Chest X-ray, PA view. Patient: 59 years old, sex M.
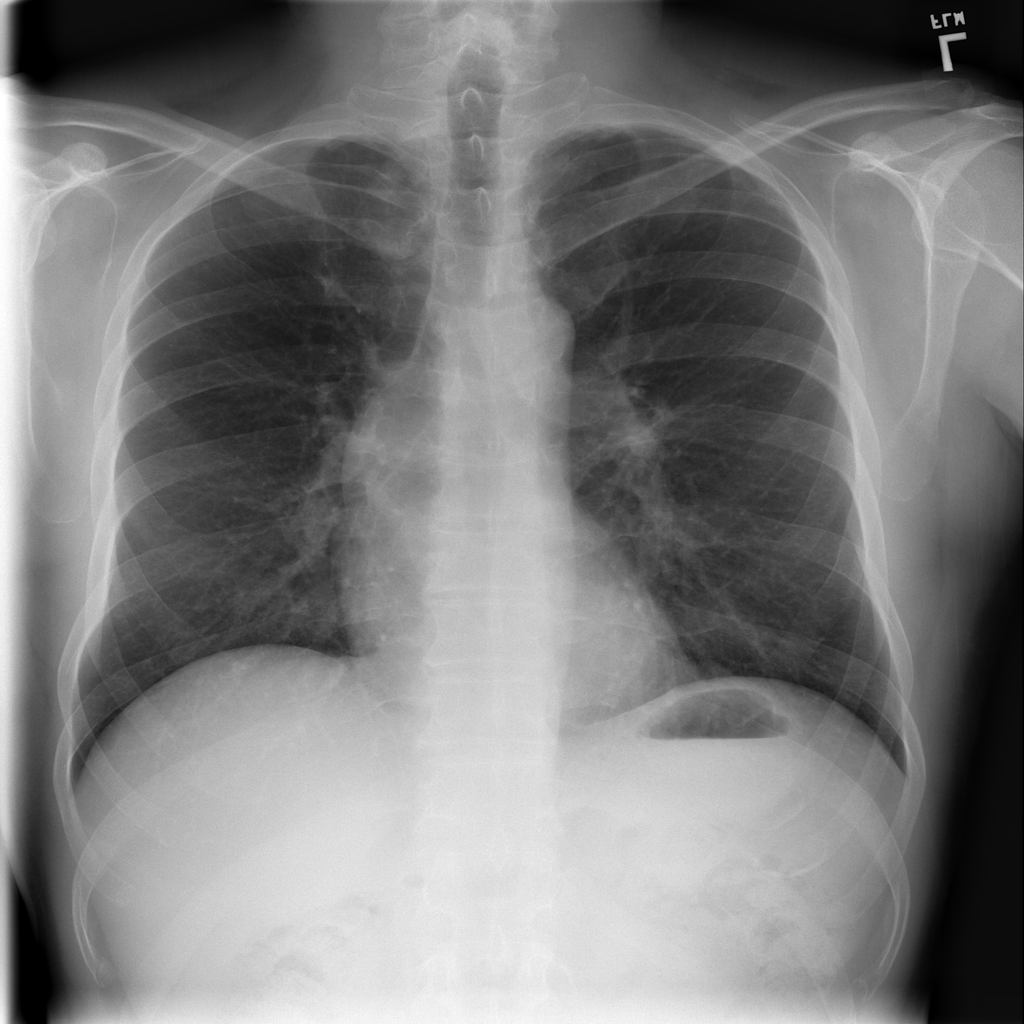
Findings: Fibrosis